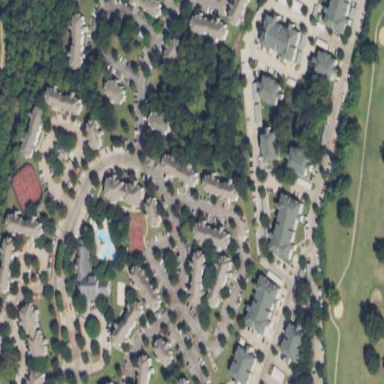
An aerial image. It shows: Residential area with apartments.